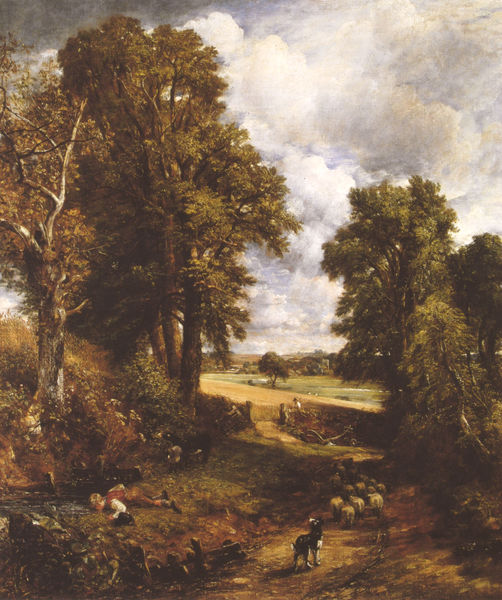
Titel: The Cornfield
Künstler: John Constable
Standort: London
Institution: National Gallery
Schlagwörter: baum, blau, gemälde, gruppe, himmel, laub, mann, schatten, schlaf, wasser, weiß, wolf, wolken, bäume, fluss, gelb, grün, landschaft, menschen, ocker, see, ufer, braun, grau, licht, männer, schwarz, strasse, gras, hund, tier, tiere, weg, wiese, wolke, zaun, beige, malerei, trinken, mensch, tot, öl, bach, baumstamm, birke, erde, feld, felder, ferne, horizont, hügel, natur, vieh, weide, wind, busch, büsche, pfad, sonne, wege, land, realismus, kind, england, kontrast, wald, alltag, arbeit, bauern, esel, genre, kinder, landleben, bewölkt, aussicht, sommer, ruhe, liegen, schlafen, düster, genremalerei, ernte, feldarbeit, getreide, heu, mittag, weizen, herde, landschaftsmalerei, herbst, weis, zäune, ausflug, idylle, arbeiter, wagen, constable, spielen, stimmung, junge, warten, bauer, waldrand, lichtstrahl, schaf, knabe, lichtung, baumgruppe, pforte, üppig, jäger, tonig, hain, himel, landpartie, schafe, hirte, hirten, hüten, schäfer, schaft, ausruhen, ziege, betrunkener, bäuerlich, idyllische landschaft, hirtenhund, schafherde, heuballen, schläft, durst, schäferhund, hütehund, grußße, bauernleben, erdes, landschaftr, alltagsleben, aussict, dorfidylle, hundhimmel, sonne strahl, früling, genremotiv